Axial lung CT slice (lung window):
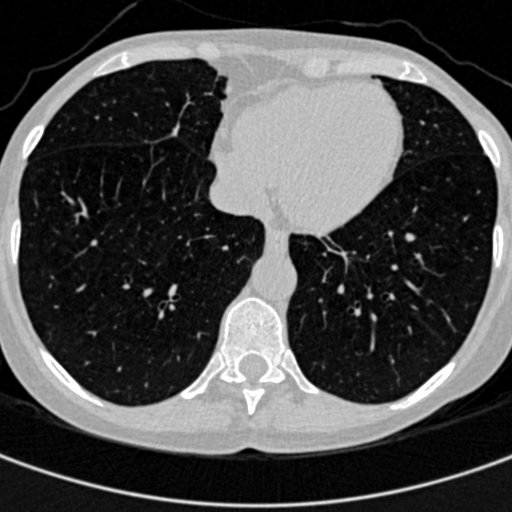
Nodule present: no